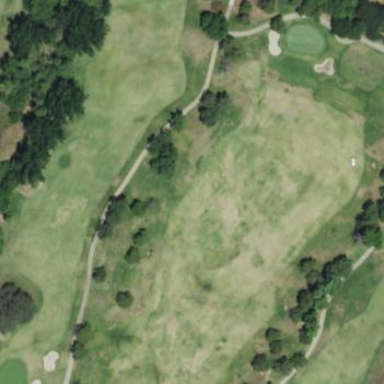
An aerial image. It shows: Driving range for golf on grass.